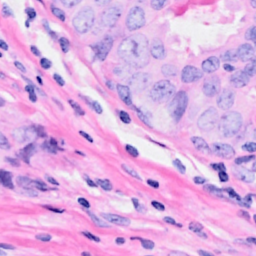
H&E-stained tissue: Breast